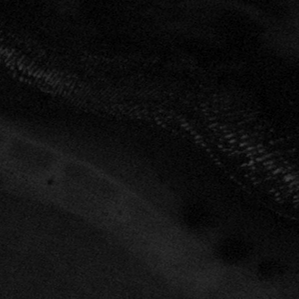
Label: frost